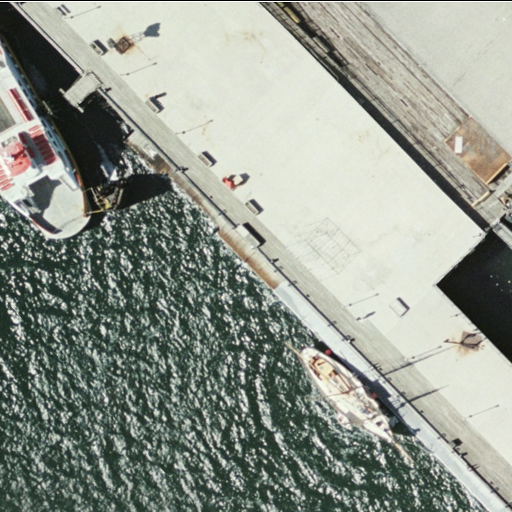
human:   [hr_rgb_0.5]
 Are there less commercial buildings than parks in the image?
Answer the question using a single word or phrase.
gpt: yes

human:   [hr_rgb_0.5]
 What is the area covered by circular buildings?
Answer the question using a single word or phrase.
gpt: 0m2

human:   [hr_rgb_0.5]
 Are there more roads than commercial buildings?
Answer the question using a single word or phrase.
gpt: yes

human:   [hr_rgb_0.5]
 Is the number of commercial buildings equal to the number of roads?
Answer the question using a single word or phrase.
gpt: no

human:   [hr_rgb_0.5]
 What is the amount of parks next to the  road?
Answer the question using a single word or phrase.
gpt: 1

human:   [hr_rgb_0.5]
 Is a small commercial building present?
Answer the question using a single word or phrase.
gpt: no

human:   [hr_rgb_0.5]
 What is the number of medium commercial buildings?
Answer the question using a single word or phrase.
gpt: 0

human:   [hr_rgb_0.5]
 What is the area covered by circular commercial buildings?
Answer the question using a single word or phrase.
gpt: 0m2

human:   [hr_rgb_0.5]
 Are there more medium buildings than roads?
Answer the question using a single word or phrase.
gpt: no

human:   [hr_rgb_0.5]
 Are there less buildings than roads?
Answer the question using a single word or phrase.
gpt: no

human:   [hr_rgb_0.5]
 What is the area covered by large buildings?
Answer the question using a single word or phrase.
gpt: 3369m2

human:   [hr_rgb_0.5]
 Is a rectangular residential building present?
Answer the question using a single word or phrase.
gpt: no

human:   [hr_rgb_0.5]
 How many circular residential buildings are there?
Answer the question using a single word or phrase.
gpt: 0

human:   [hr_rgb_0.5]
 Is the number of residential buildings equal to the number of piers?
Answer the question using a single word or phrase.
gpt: yes

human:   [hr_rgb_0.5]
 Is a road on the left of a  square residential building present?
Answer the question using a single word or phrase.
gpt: no

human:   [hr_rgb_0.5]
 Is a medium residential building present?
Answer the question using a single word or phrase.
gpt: no

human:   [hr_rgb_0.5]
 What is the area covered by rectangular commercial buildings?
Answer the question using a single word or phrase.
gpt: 0m2

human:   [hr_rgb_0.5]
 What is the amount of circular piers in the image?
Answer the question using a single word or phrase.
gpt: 0

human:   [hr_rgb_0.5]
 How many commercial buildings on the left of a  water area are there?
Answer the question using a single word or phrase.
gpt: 0

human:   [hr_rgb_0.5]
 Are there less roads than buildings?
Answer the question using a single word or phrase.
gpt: no

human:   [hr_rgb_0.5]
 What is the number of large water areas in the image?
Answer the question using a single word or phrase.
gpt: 0

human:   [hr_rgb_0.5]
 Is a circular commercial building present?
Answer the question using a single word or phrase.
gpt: no

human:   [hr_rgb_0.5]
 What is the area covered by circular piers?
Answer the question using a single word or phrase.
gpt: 0m2

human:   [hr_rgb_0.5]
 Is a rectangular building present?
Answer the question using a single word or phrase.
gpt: no

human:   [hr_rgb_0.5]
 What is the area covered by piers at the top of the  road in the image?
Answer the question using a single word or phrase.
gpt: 0m2

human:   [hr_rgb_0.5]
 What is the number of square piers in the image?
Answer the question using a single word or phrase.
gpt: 0

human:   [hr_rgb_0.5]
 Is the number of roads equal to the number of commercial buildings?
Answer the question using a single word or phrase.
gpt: no

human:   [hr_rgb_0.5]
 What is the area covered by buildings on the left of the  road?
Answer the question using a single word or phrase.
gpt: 0m2

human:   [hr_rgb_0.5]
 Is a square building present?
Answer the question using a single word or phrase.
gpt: no

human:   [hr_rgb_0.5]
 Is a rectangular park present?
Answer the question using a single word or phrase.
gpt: yes

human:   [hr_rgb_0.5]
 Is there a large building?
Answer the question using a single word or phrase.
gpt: yes

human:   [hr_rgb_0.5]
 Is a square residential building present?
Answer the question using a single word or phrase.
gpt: no

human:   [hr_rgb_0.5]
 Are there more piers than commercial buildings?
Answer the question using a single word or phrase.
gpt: yes

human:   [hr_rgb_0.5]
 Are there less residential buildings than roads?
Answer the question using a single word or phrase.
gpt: no

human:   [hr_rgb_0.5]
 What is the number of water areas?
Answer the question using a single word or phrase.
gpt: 0

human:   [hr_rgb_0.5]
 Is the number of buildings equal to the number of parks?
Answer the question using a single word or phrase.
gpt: yes